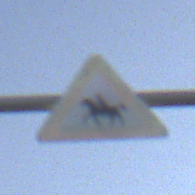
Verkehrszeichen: ReiterRechts
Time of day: SunriseSunset
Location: Outdoor (RoadRail)
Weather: Clear
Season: NotSpecified
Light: Natural